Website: crate-barrel
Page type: newsletter-management
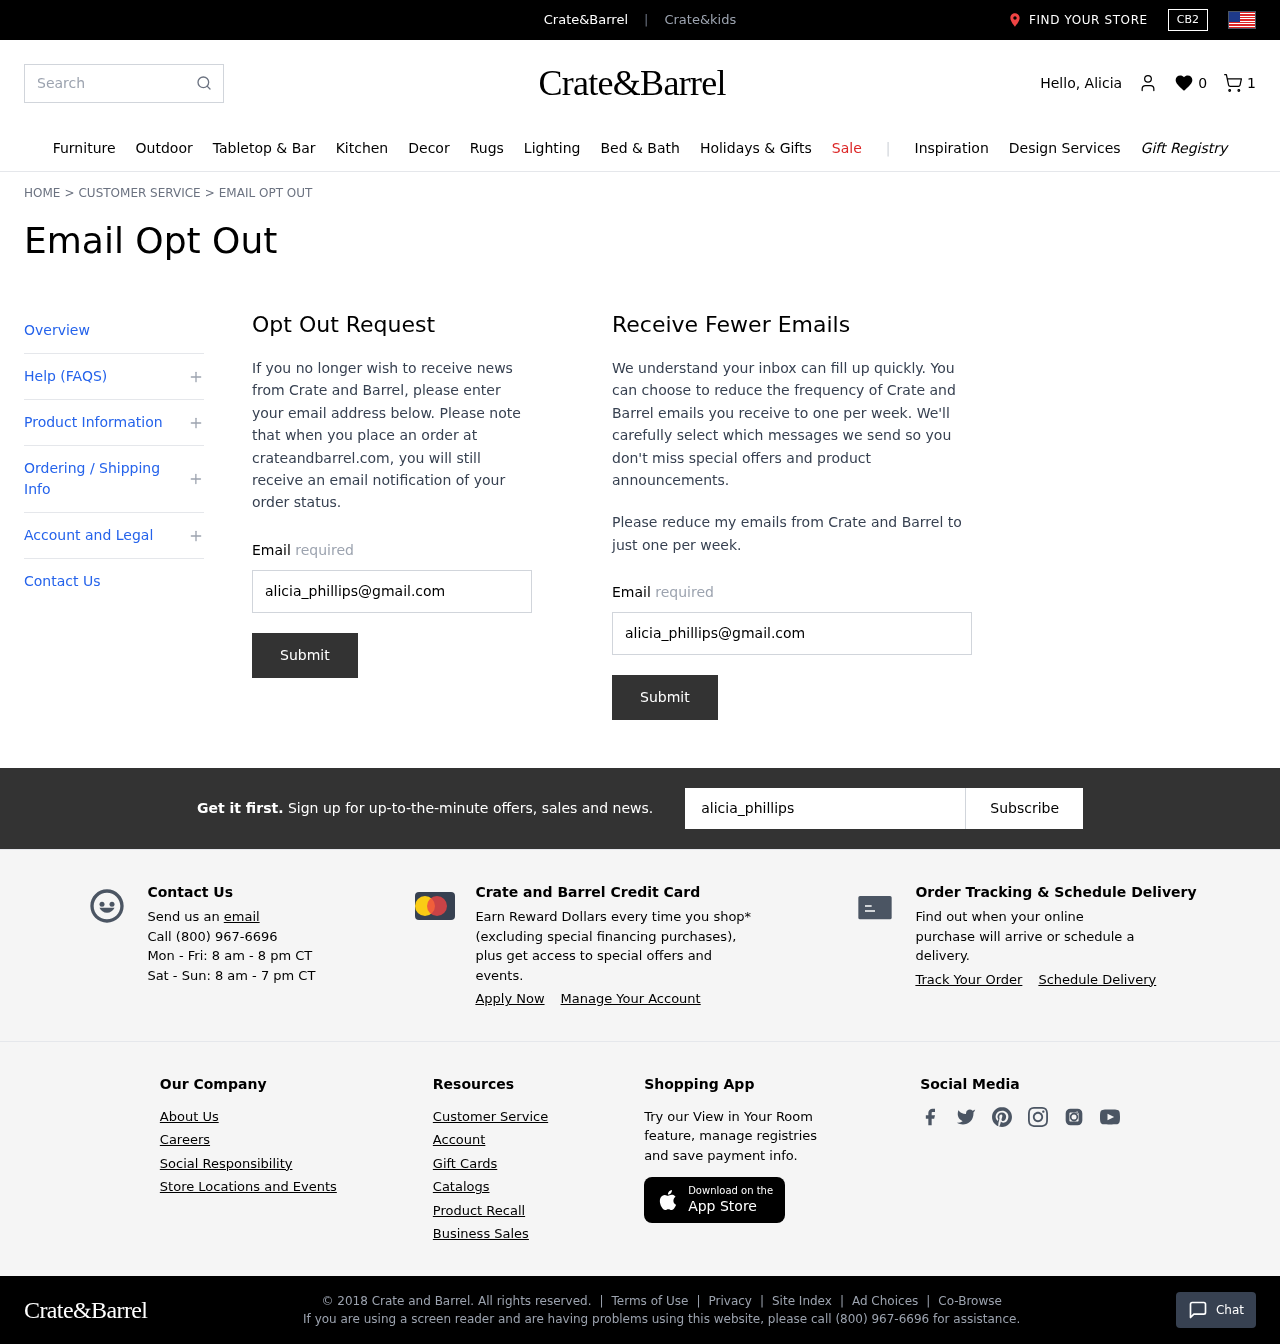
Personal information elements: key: PII_EMAIL
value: alicia_phillips@gmail.com
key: PII_EMAIL2
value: alicia_phillips@gmail.com
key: PII_EMAIL3
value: alicia_phillips@gmail.com
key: PII_FIRSTNAME
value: Alicia
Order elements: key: ORDER_NUM_ITEMS
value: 1
Search elements: key: HEADER_SEARCH
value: Search
Other elements: key: WISHLIST_COUNT
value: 0